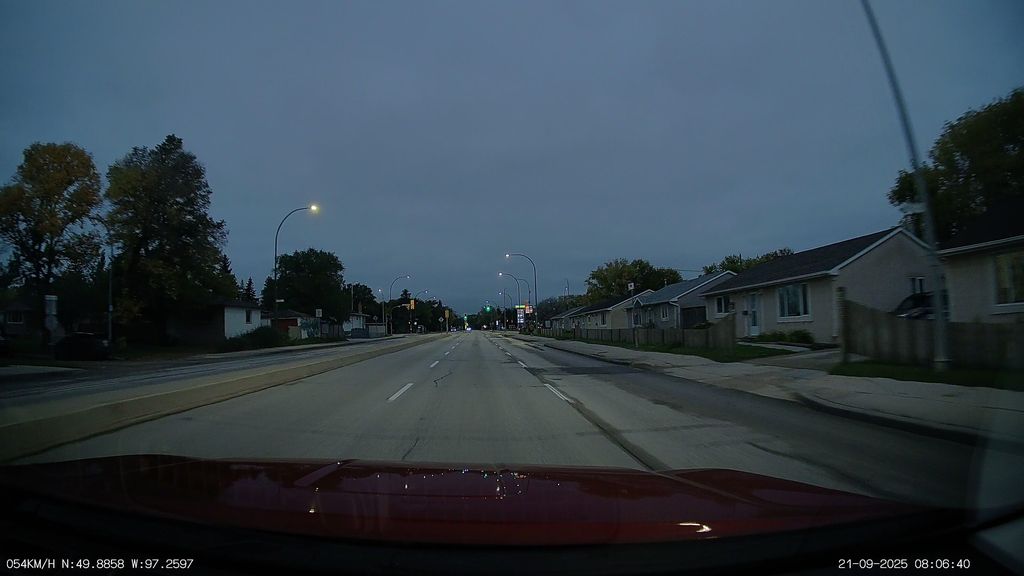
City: winnipeg